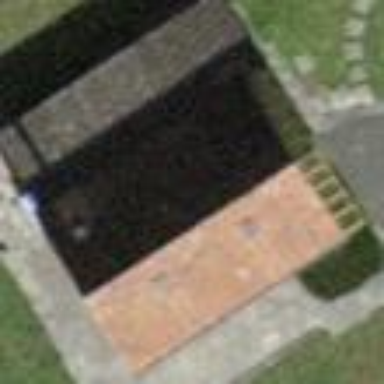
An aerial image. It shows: Building with tile roof.